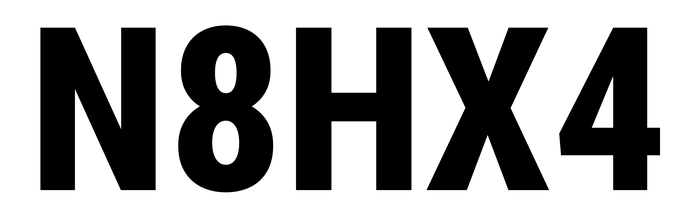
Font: Roboto_Condensed_ExtraBold